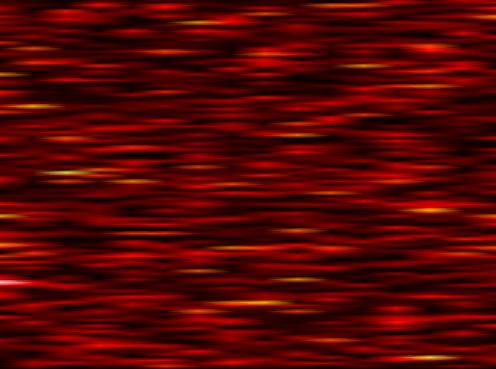
Label: WOLA